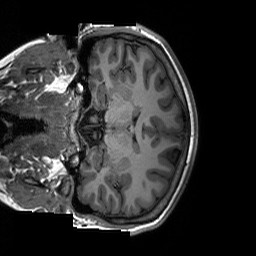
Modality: T1w
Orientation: coronal
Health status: ill
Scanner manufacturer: siemens
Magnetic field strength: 3 T
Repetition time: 2.3 s
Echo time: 0.00226 s